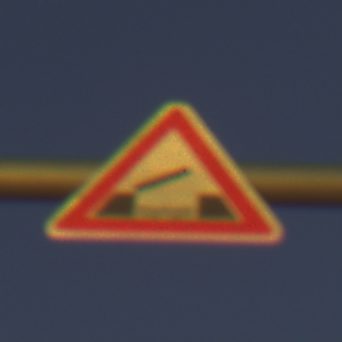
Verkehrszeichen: BeweglicheBruecke
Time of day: SunriseSunset
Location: Outdoor (RoadRail)
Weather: PartlyCloudy
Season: NotSpecified
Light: Natural